Question: I am writing a rest call as below
'''
authenticationService(username: string, password: string) {
debugger;
let params = new HttpParams();
params = params.append('username', username);
params = params.append('password', password);
return this.http.get('http://localhost:8080/api/v1/basicauth?',{params},
).pipe(map((res) => {
this.username = username;
this.password = password;
}));
}
'''
And from spring boot end I am using @RequestParams like below
'''
@GetMapping(path = "/basicauth")
public AuthenticationBean helloWorldBean(@RequestParam(name = "username") String username,@RequestParam(name = "password") String password) {
String status = authenticationService.isUserAuthenticated(username, password);
return new AuthenticationBean("You are not authenticated");
}
'''
I am getting the error like
[
PLease help me on this. Thanks:)
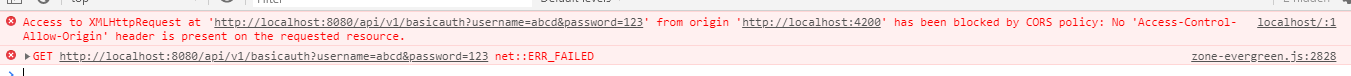
Answer: You can use the built-in proxy options provided by the Angular dev server. Refer <URL> for more information.
Create proxy.config.json in src folder and add the below contents:
'''
{
"/api": {
"target": "http://localhost:8080",
"secure": false,
"changeOrigin": true
}
}
'''
Then in the AuthenticationService file, modify your HTTP call as below:
'''
this.http.get<any>('/api/v1/basicauth', { params }).subscribe();
'''
Now run your Angular app with the following flags:
'''
ng serve --proxy-config src/proxy.config.json
'''
'''
...
"architect": {
"serve": {
"builder": "@angular-devkit/build-angular:dev-server",
"options": {
"browserTarget": "your-application-name:build",
"proxyConfig": "src/proxy.config.json"
},
...
'''
Now you can as usual with 'ng serve' command without the --proxy-config flag.
1. Now you can call any endpoint exposed by your localhost:8080 server without the hostname as shown above and it will work. But note that this will only work in the Dev setup/workflow.
2. In higher environments like Production, you have to host your Angular application from the same domain as that of the backend server to avoid the CORS errors. But note that this is not the only available option to overcome CORS error.
3. As observed from your code snippet, you don't need to add the '?' at the end of the URL as it is automatically generated by the HttpClient if you set the params object.
Hope this helps... Cheers and happy coding!!!